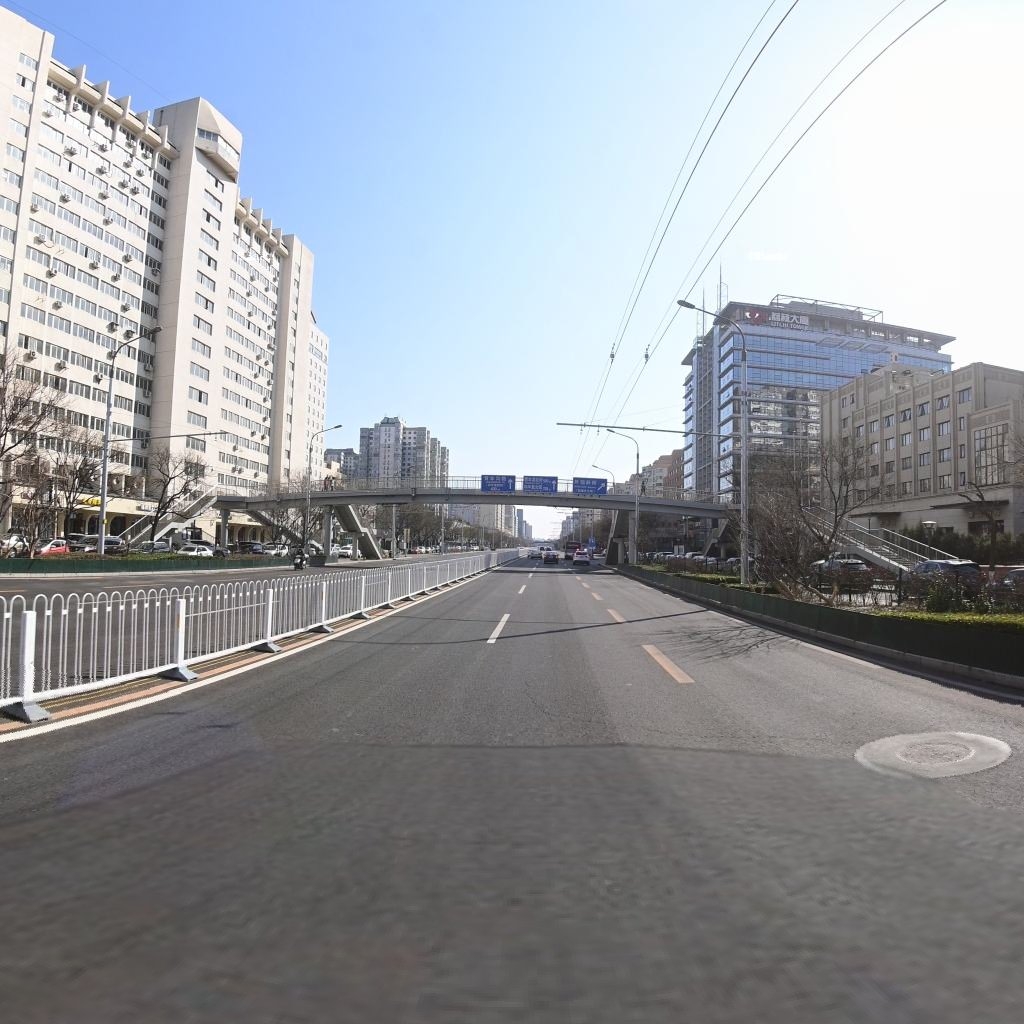
Region: Chaoyang
Road damage annotations: transverse crack, manhole cover